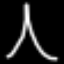
Label: The Eiffel Tower